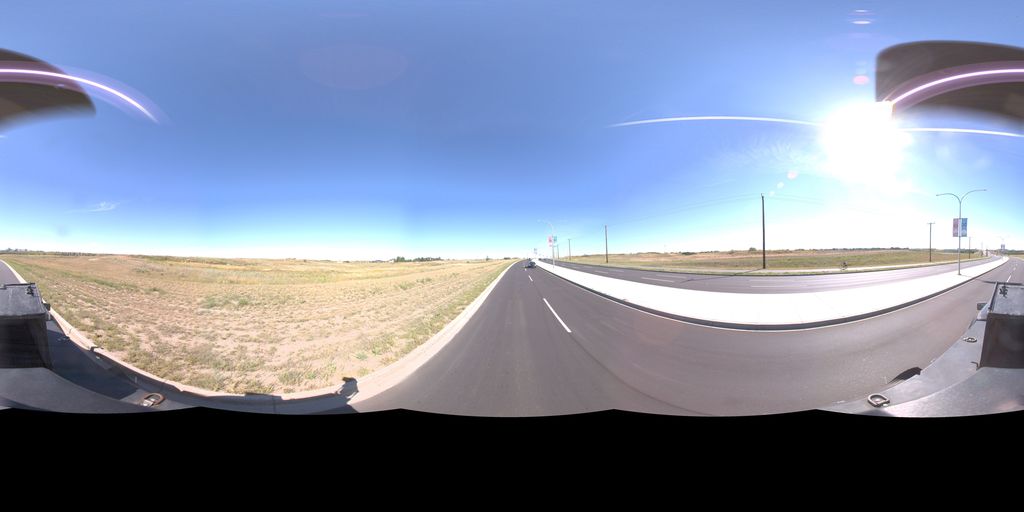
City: saskatoon